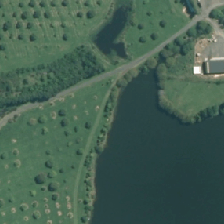
Land cover: lake_pond